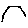
Label: hexagon